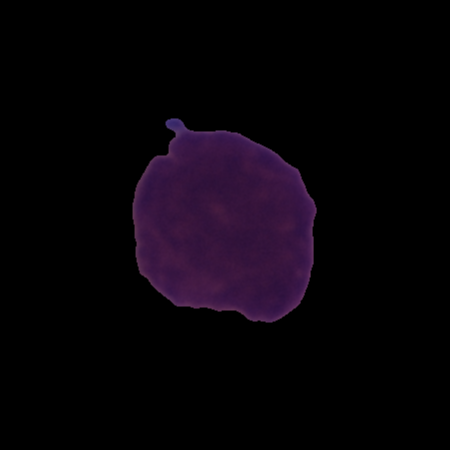
Label: cancer